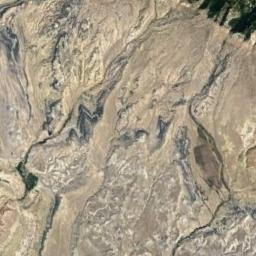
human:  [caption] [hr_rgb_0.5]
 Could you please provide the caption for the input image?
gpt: The mountain has a rugged surface and its rocks are yellow .

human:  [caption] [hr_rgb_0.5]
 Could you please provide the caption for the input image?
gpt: The mountain is covered with brown mud .

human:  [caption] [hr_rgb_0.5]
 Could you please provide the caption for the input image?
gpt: The mountain is full of bare land with some green plants .

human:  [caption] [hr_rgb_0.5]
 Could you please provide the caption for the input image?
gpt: The mountain is uneven and rough .

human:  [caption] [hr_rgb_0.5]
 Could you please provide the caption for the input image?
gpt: There are some cracks on the brown mountain .